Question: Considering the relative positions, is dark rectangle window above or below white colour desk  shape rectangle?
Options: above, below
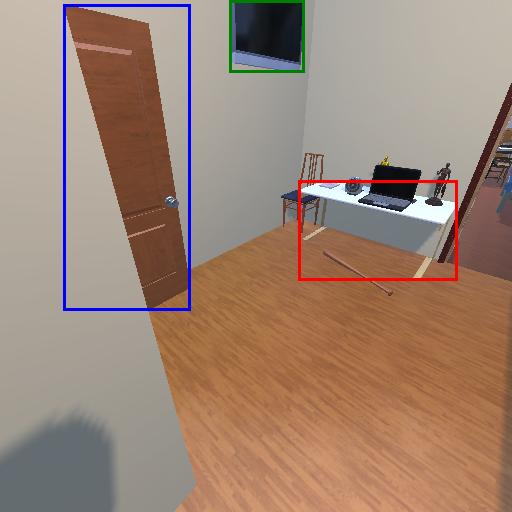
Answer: above